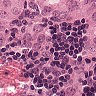
Metastatic tissue present: yes